Question: I have the div on the left holding the "wing" that has a float left applied to it but what I need is that the middle div (there is one containing div2and3) to always be centered which I can do but if the width of the window is to small it pushes the mid container off screen because the left div locks on the edge.
I need that left div to not be "solid" so that it can be off the screen and not affect the auto margins on the middle div. Anyone? If you need more explanation I can onlytalk for another 20 minutes (im in class) and my internet was out last night/this morning we will see when I get home if its up.
(ignore my aquarium in the background it was the project we just did in this class)
Screencap:

'''
<!DOCTYPE html PUBLIC "-//W3C//DTD XHTML 1.0 Transitional//EN" "http://www.w3.org/TR/xhtml1/DTD/xhtml1-transitional.dtd">
<html xmlns="http://www.w3.org/1999/xhtml">
<head>
<meta http-equiv="Content-Type" content="text/html; charset=utf-8" />
<title>Banta - Homepage</title>
<link rel="stylesheet" type="text/css" media="screen" href="main.css" />
<style type="text/css">
body {
background-image: url(images/backgroundd.png);
}
body,td,th {
color: #0d2927;
}
</style>
</head>
<body>
<div id="maincont">
<div id="middlecont">
<div id="leftwing">
</div>
<div id="header">
</div>
<div id="body">
Lorem ipsum doler sit AMETTTTTTTTTTTTTTT FILLER TEXT FILLER TEXTFILLER TEXTFILLER TEXTFILLER TEXTFILLER TEXTFILLER TEXTFILLER TEXTFILLER TEXTFILLER TEXTFILLER TEXTFILLER TEXTFILLER TEXTFILLER TEXTFILLER TEXTFILLER TEXTFILLER TEXTFILLER TEXTFILLER TEXTFILLER TEXTFILLER TEXTFILLER TEXTFILLER TEXTFILLER TEXTFILLER TEXTFILLER TEXTFILLER TEXTFILLER TEXTFILLER TEXTFILLER TEXTFILLER TEXTFILLER TEXTFILLER TEXTFILLER TEXTFILLER TEXTFILLER TEXTFILLER TEXTFILLER TEXTFILLER TEXTFILLER TEXTFILLER TEXTFILLER TEXTFILLER TEXTFILLER TEXTFILLER TEXTFILLER TEXTFILLER TEXT
</div>
</div>
<div id="rightwing">
</div>
</div>
</body>
</html>
@charset "utf-8";
/* CSS Document */
body{
font-family:Verdana, Geneva, sans-serif;
}
#maincont {
margin:auto;
width:1518px;
height:782px;
}
#leftwing{
min-width:0%;
background-image:url(images/leftside.png);
width:405px;
height:449px;
position:absolute;
left:-405px;
}
#rightwing{
float:right;
background-image:url(images/rightside.png);
width:405px;
height:449px;
margin-top:-782px;
}
#middlecont{
position:relative;
margin:auto;
width:708px;
height:782px;
}
#header{
background-image:url(images/headhome.png);
width:708px;
height:150px;
}
#body{
background-image:url(images/bodybg1.png);
width:708px;
height:632px;
}
'''
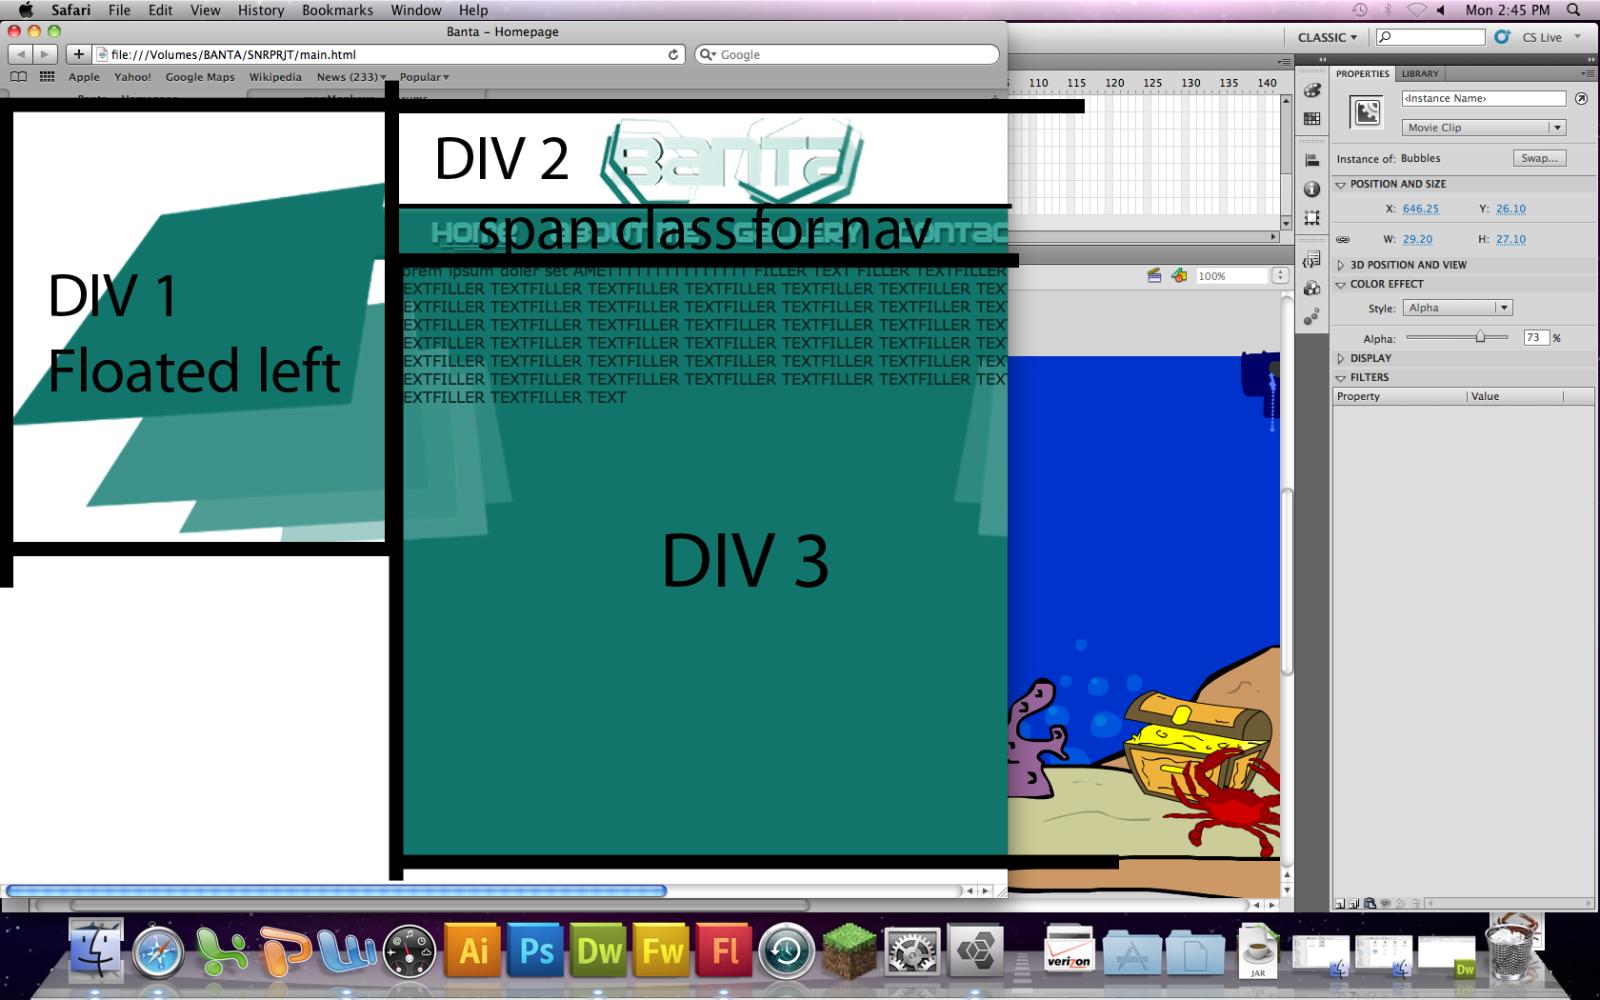
Answer: This works -- I tested it in Chrome, IE8, FF 4.
The left "wing" is still solid (fixed width), but the absolute positioning means it doesn't affect the centering of the middle div. It will politely move off-stage to the left, gradually, as the view-port's width is reduced.
Place div1 middleDiv, and use absolute positioning -- you must apply {position:relative} to the middle div.
'''
<!DOCTYPE html>
<html>
<head>
<style>
div{outline:1px solid gray;}
#div1{position:absolute;height:300px;width:100px;left:-100px;} /*the value of the left property should be negative the value of the div's width */
#div2, #div3{height:200px}
#middleDiv{width:300px;margin:auto;position:relative;}
</style>
</head>
<body>
<div id="middleDiv">
<div id="div1"></div>
<div id="div2"></div>
<div id="div3"></div>
</div>
</body>
</html>
'''
(Note: outline won't work in IE7 or less, it's just here to show the location of the divs.)